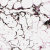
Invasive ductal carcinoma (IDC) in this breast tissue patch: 0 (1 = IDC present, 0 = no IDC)